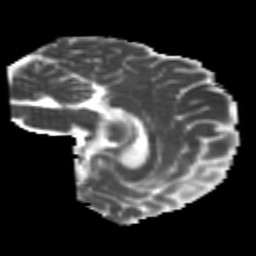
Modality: MD
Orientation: sagittal
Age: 23
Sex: female
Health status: healthy
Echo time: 0.074 s